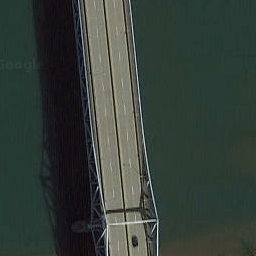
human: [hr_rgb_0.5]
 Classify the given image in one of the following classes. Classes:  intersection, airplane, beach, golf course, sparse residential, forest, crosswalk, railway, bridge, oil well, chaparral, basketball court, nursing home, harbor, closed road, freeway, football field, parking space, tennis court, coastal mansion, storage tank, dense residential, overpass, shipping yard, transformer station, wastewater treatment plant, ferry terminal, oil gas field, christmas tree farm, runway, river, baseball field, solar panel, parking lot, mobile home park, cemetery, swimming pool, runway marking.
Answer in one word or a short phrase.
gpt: bridge